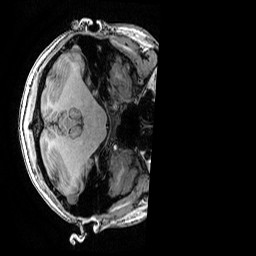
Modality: T1w
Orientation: axial
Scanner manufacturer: ge
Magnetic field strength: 3 T
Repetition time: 0.007 s
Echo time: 0.00342 s